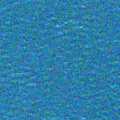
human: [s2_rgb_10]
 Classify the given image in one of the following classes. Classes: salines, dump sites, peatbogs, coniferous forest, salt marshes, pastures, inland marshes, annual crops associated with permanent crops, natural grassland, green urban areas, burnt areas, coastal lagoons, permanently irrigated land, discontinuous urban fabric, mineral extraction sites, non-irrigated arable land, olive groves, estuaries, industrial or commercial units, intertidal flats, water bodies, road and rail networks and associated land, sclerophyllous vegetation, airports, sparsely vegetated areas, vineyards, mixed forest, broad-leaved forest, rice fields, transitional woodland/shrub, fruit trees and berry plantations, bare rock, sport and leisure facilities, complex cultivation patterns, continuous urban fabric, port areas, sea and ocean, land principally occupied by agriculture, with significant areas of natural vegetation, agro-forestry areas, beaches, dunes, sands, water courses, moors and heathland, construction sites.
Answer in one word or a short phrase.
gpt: sea and ocean